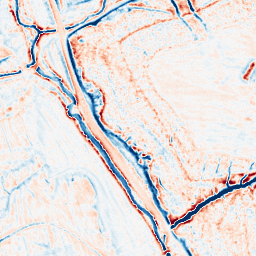
Category: edge_preserving
Decomposition family: anisotropic_diffusion
Decomposition parameters: iterations: 20
kappa: 50
gamma: 0.15
Upsampling method: bilinear
Upsampling parameters: scale: 2
Upsampling scale: 2